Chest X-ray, AP view. Patient: 60 years old, sex F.
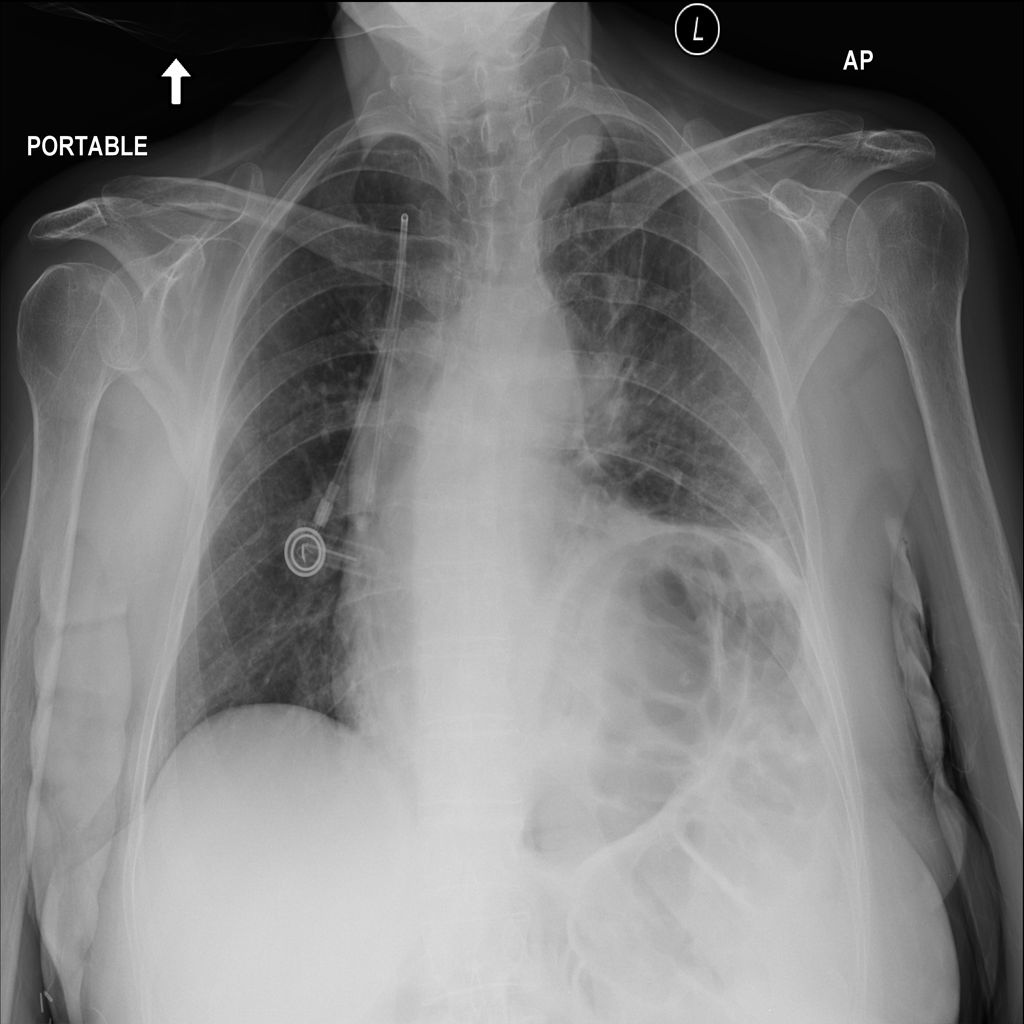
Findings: Cardiomegaly, Mass